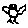
Label: bird